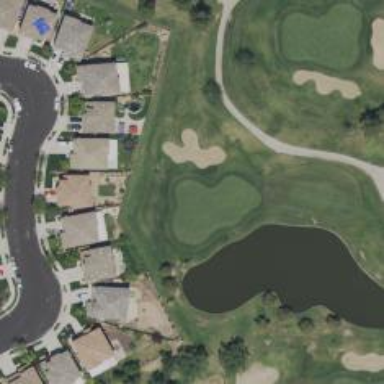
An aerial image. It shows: Golf hole.